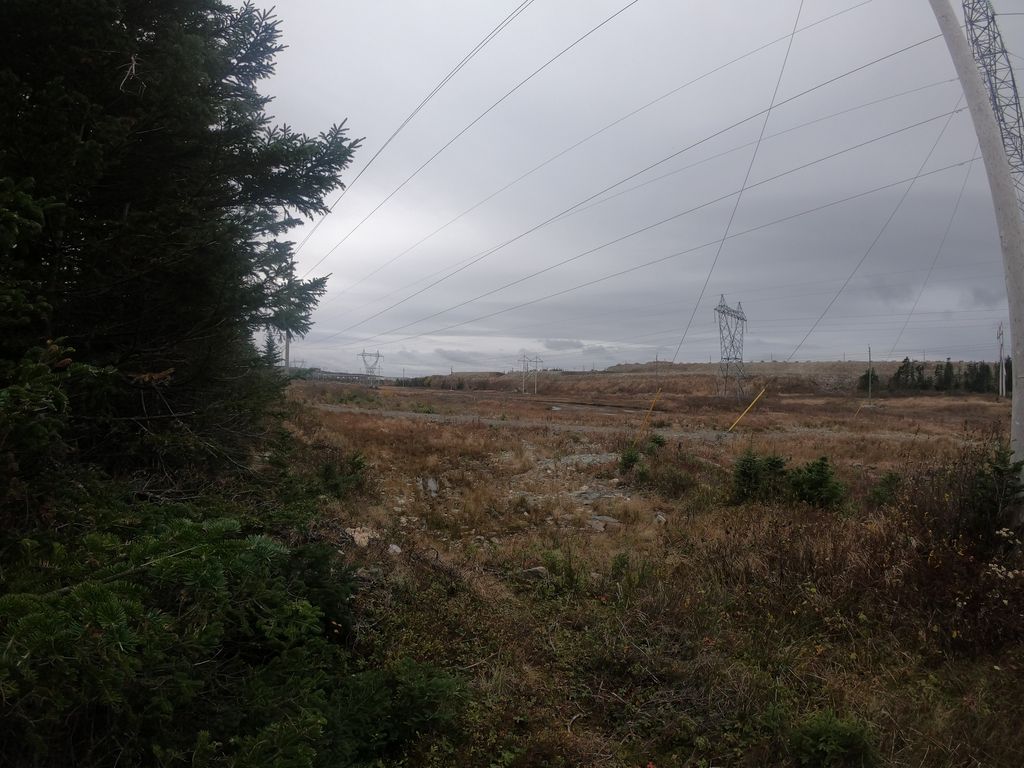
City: st_johns